Field crop: tomato
Growth stage: 1
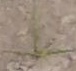
Species: cyperus